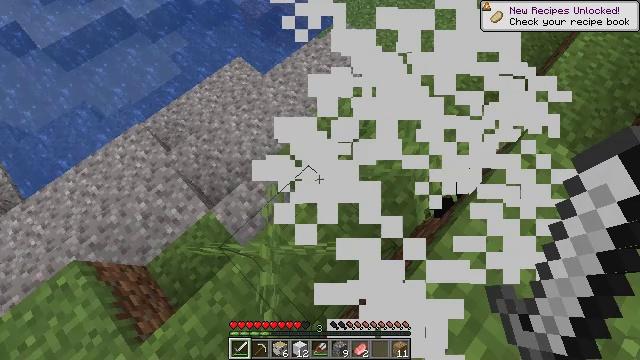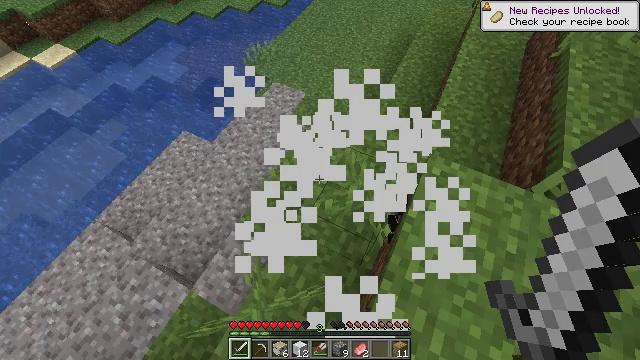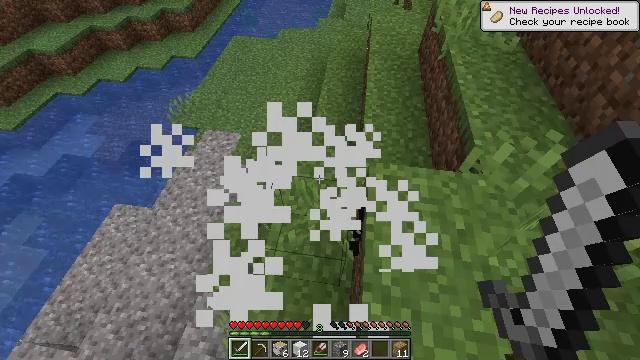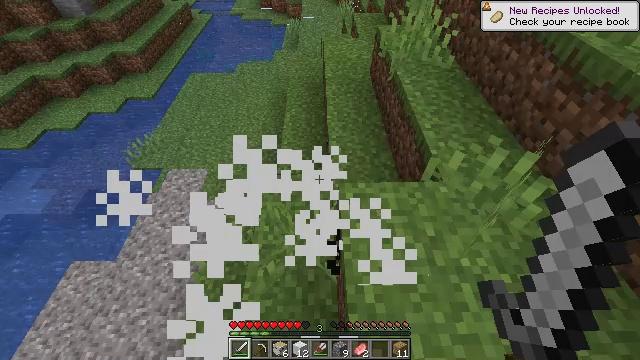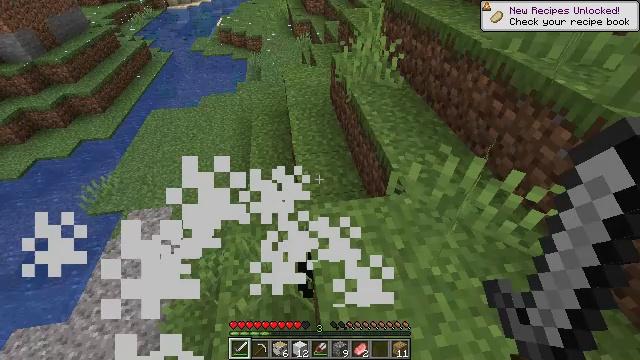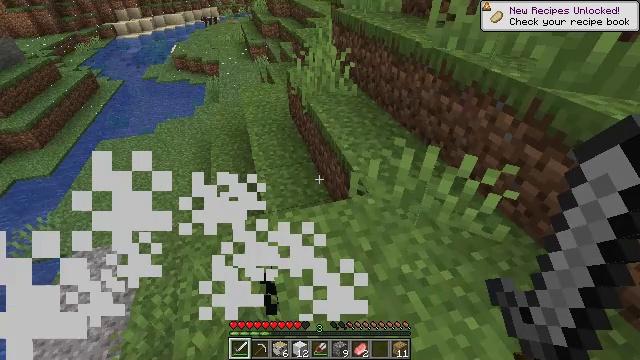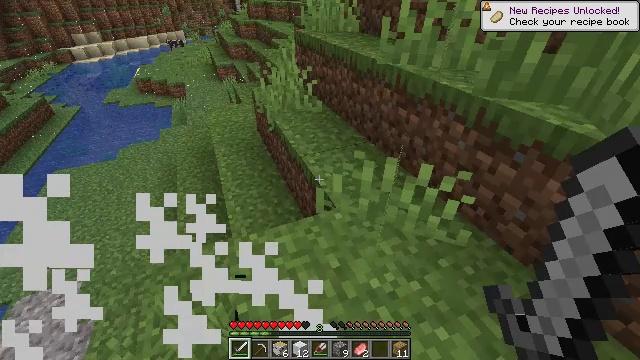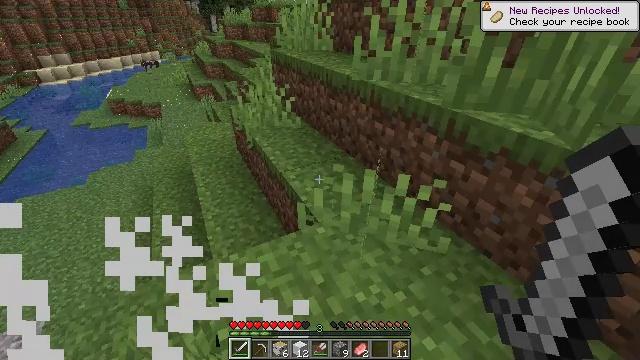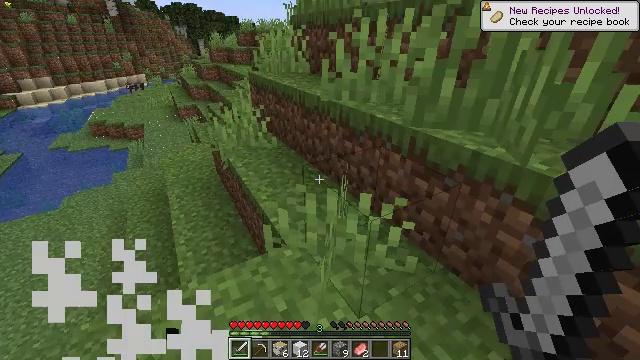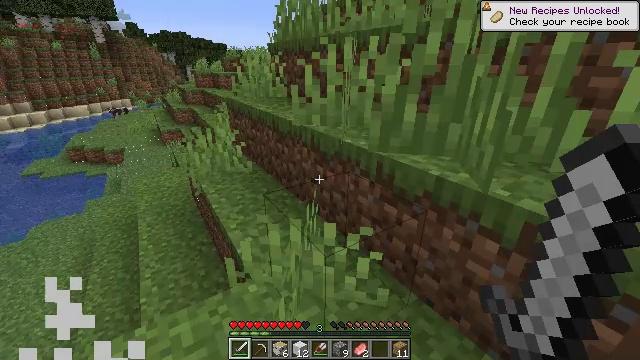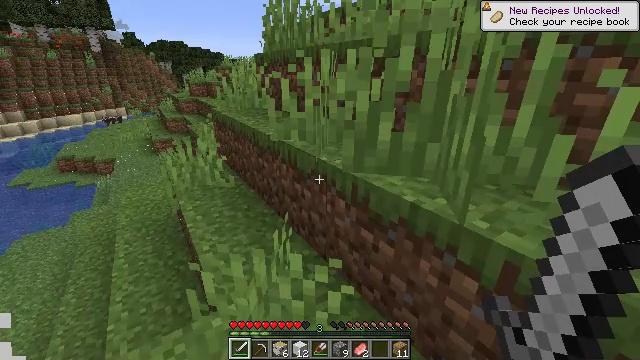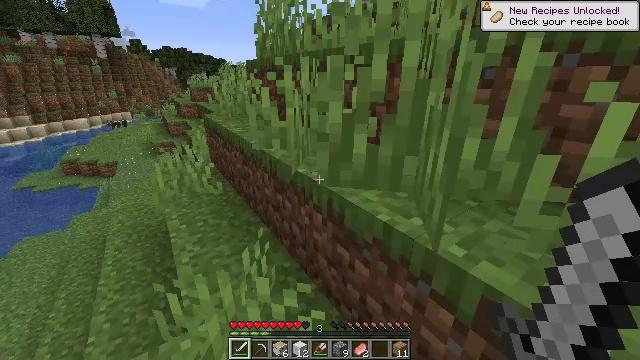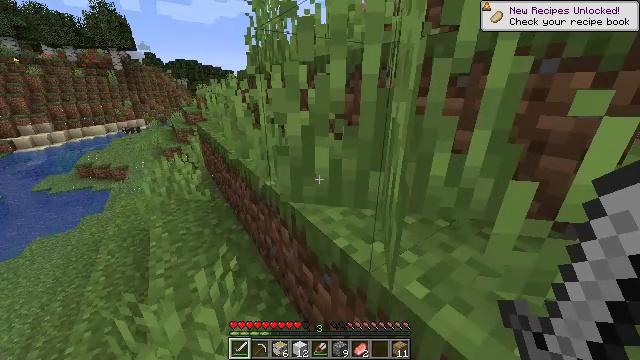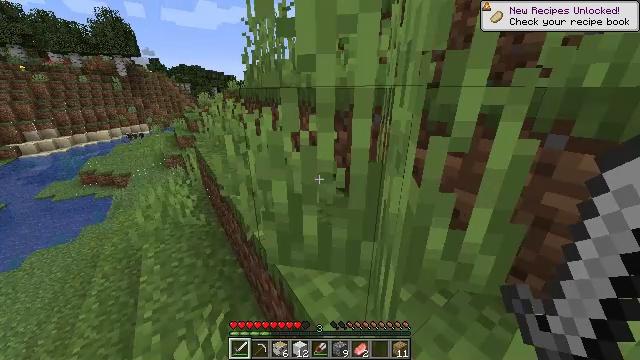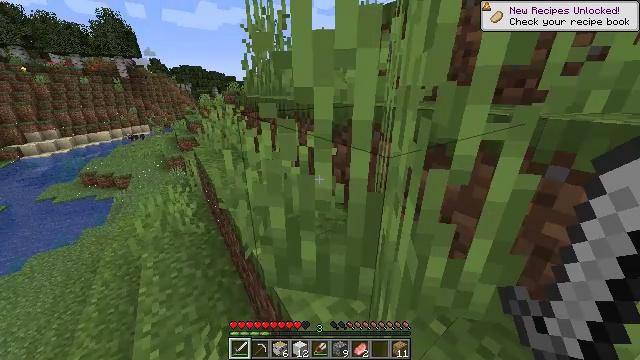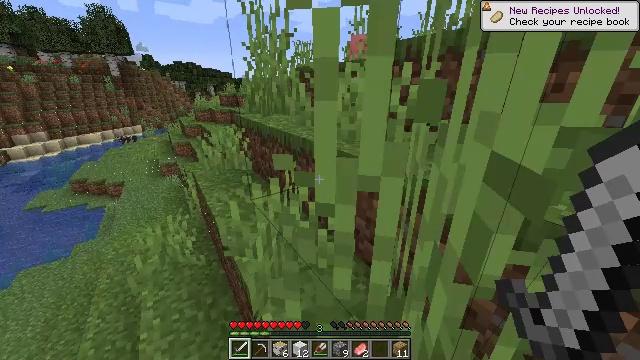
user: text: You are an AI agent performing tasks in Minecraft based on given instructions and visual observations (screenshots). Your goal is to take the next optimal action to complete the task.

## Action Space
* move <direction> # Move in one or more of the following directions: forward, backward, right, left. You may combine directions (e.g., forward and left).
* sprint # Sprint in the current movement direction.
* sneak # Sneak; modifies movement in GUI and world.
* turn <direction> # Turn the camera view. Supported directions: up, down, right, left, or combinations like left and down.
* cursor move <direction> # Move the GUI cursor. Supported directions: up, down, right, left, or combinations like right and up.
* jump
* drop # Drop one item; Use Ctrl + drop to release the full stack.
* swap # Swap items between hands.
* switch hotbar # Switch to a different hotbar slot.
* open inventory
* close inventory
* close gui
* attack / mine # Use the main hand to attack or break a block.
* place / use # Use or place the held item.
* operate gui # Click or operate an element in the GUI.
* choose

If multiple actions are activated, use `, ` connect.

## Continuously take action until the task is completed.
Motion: motion action
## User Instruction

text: Mine tall grass from the ground.
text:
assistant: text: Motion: move back and move right, turn right and up, jump
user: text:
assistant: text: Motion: move back and move right, turn right and up
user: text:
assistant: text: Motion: move right, turn right and up
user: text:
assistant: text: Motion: move right, turn right and up
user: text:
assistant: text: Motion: move right, turn right and up
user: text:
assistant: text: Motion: move right, turn right and up
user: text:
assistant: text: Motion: move right, turn right and up
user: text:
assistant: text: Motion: move forward and move right, turn right and up
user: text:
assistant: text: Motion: move forward and move right, turn right and up
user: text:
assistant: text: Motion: move forward and move right, sprint, turn up
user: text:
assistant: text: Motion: move forward and move right, sprint
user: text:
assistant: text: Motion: move forward and move right, sprint
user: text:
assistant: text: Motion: move forward and move right, sprint, jump
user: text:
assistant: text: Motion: move forward and move right, sprint, jump
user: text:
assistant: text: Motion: move forward and move right, sprint, jump
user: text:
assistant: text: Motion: move forward and move right, sprint, turn left and up, jump
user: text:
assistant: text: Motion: move forward, sprint, turn left and up, jump
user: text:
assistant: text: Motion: move forward, sprint, jump
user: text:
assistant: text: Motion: move forward, sprint, jump
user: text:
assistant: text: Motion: move forward, sprint, jump
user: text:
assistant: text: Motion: move forward, sprint, jump
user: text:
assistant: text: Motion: move forward, sprint, jump
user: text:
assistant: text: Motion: move forward, sprint, turn up, jump
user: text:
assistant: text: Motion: move forward, sprint, turn right and up, jump
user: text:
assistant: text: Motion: move forward, sprint, turn right, jump
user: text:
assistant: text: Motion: move forward, sprint, jump
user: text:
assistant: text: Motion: move forward, sprint, turn right, jump
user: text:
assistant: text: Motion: move forward and move right, sprint, turn right, jump
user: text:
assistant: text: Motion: move forward and move right, sprint, turn right, jump
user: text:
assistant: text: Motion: move forward and move right, sprint, turn right and down, jump